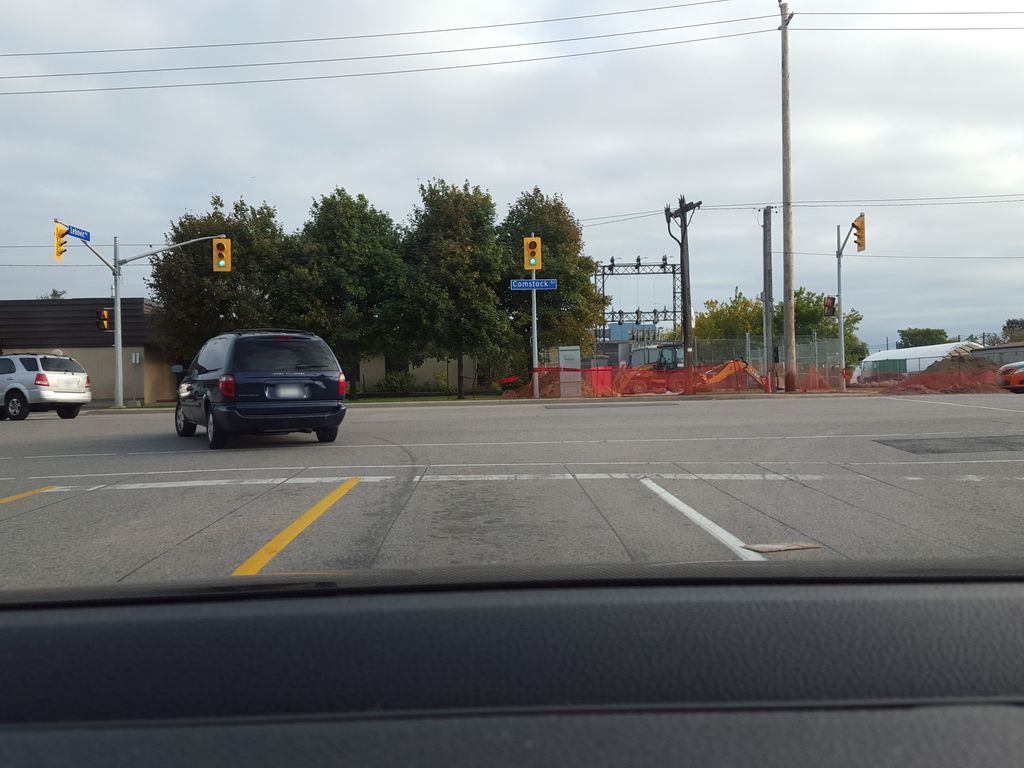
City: toronto